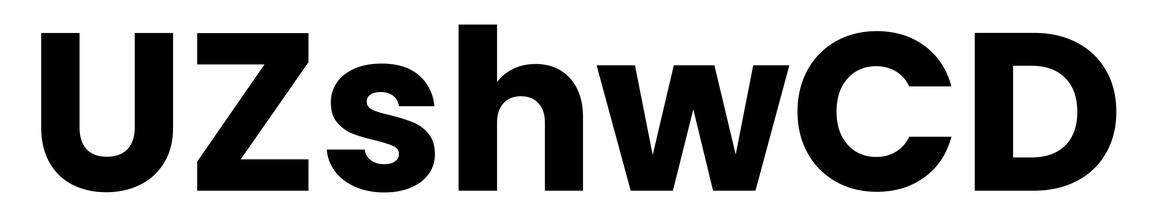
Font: Poppins-Bold